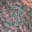
Label: 3